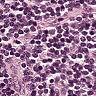
Metastatic tissue present: no